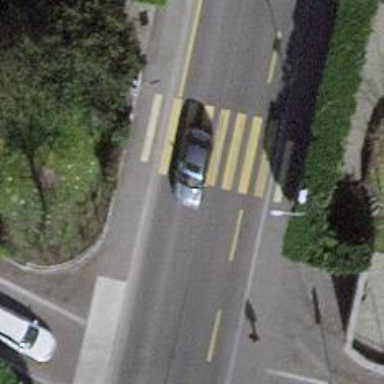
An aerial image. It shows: Uncontrolled zebra crossing on the road.